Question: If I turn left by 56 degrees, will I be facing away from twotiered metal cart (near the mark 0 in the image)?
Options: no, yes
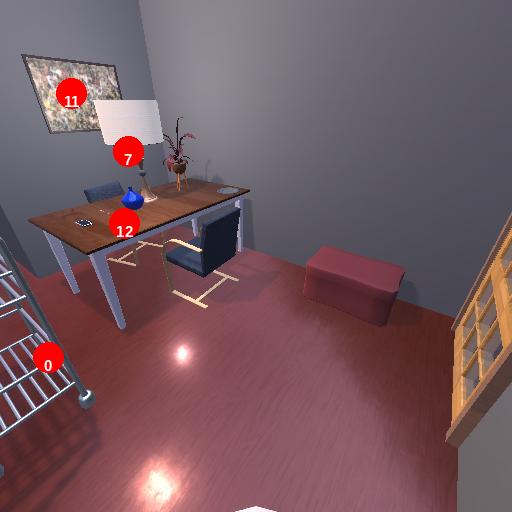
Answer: no